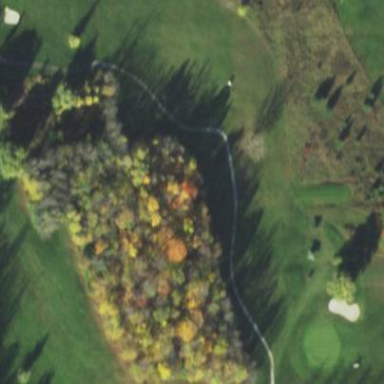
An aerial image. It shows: Rough area in golf course.